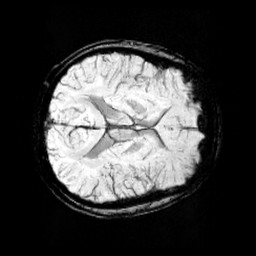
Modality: minIP
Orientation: axial
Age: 11
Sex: male
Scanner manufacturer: siemens
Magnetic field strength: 3 T
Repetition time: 0.027 s
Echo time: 0.02 s